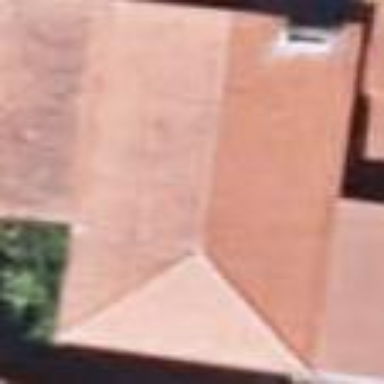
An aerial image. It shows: Simple and straightforward house.